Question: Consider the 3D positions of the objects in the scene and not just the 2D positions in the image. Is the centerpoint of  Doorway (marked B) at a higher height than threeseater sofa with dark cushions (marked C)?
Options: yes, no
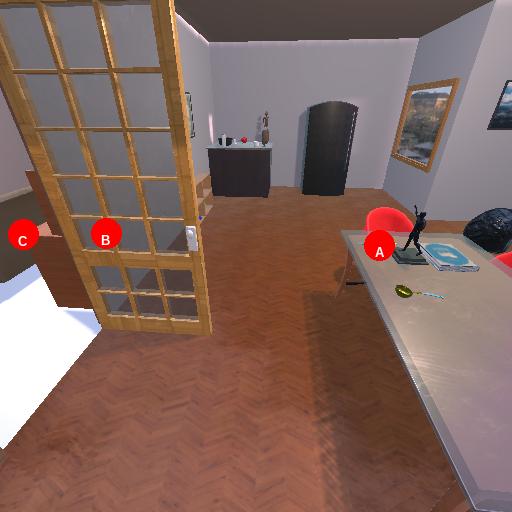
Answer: yes